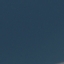
Land use / land cover: SeaLake